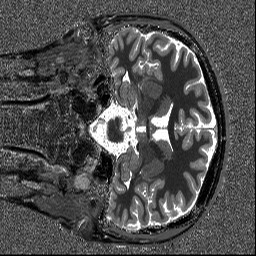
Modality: T1map
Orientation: coronal
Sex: male